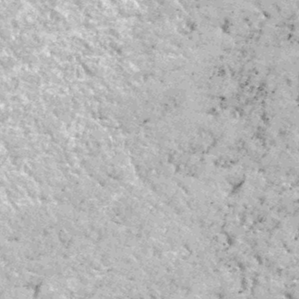
Label: frost